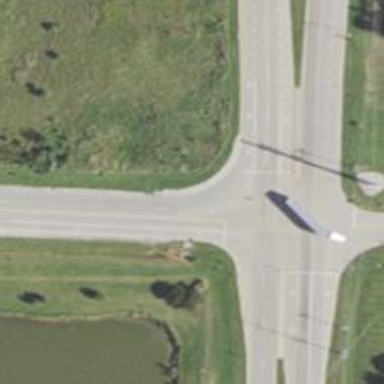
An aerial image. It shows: Road with stop sign.